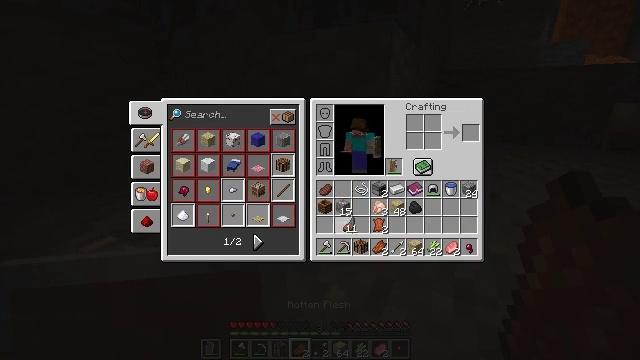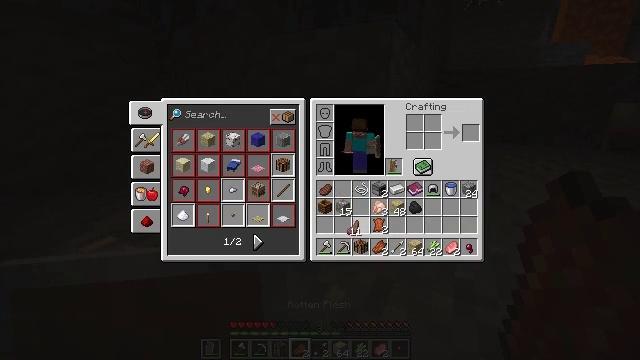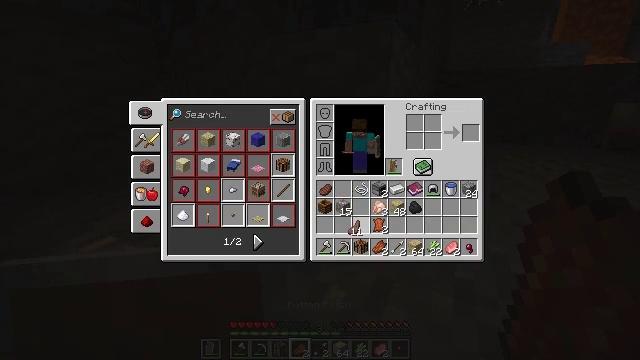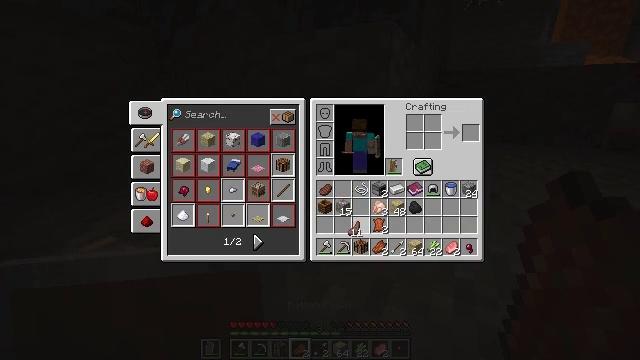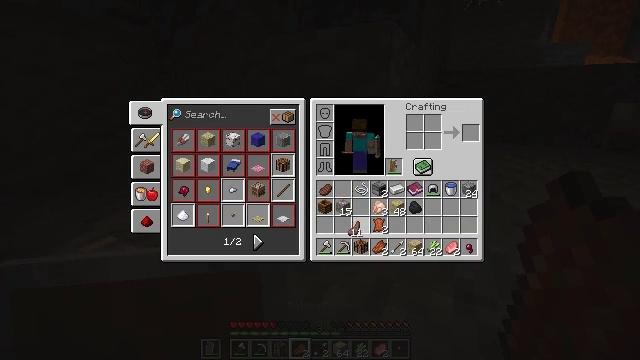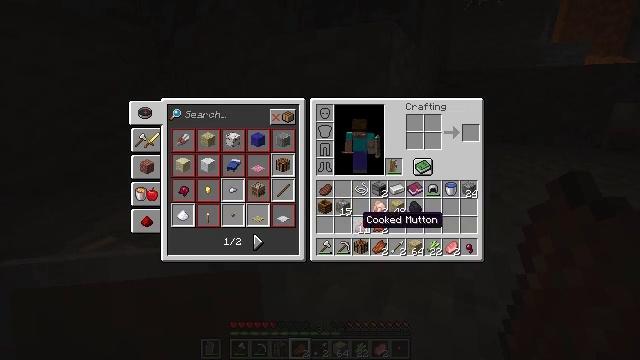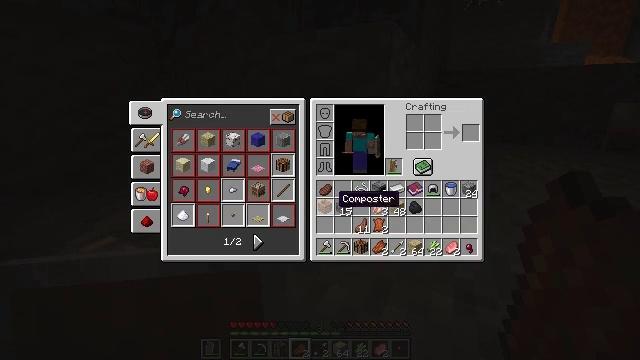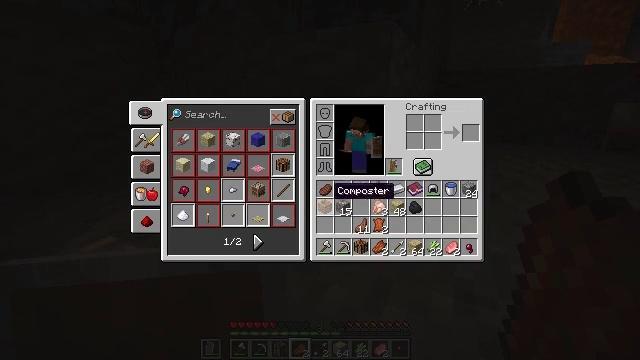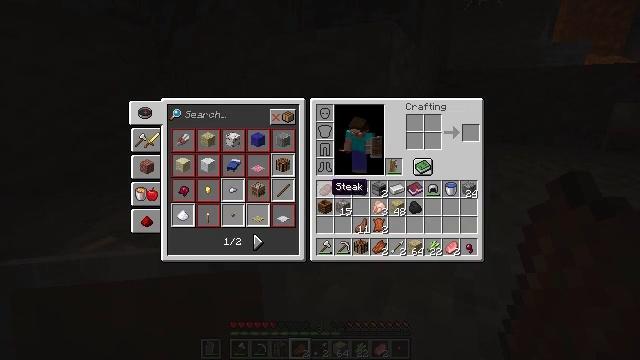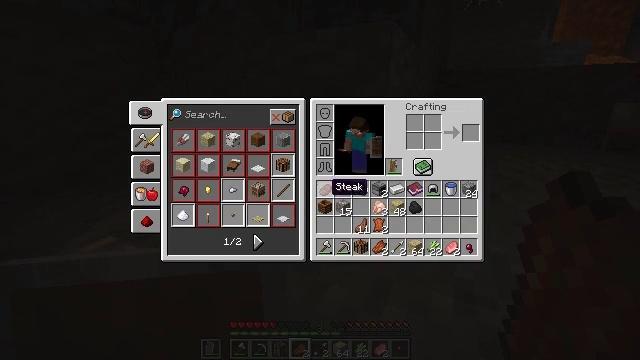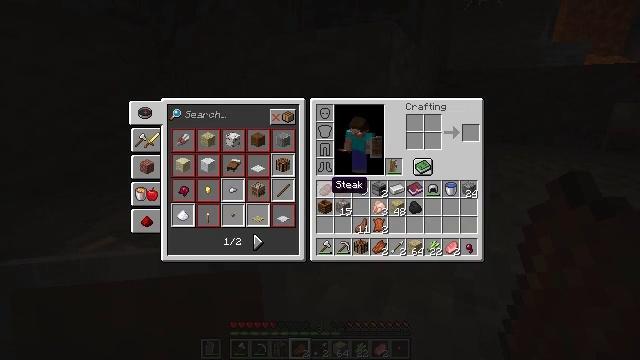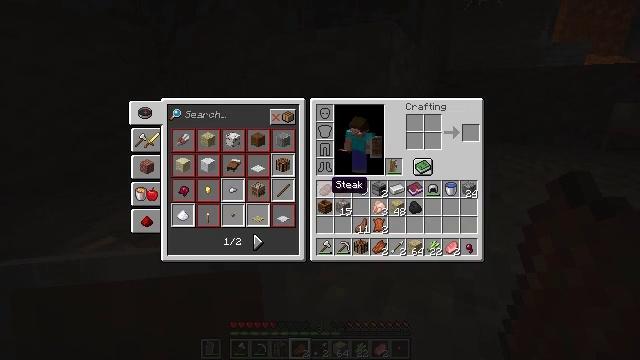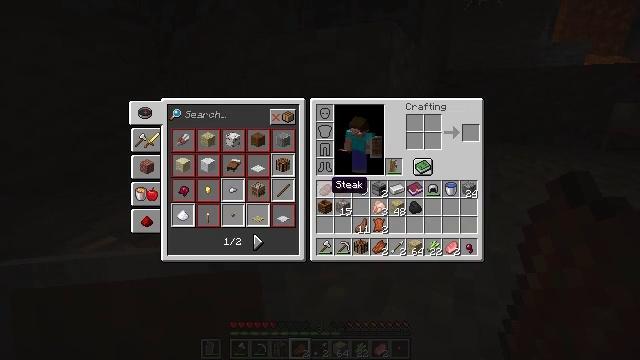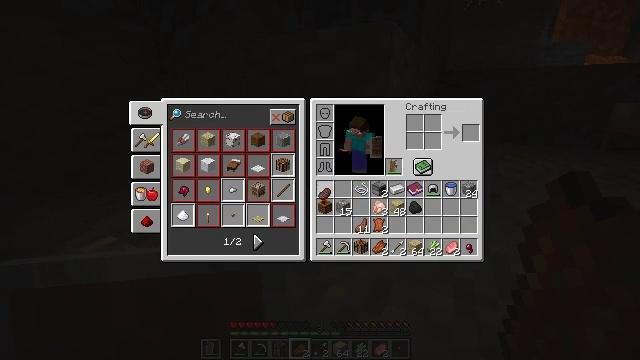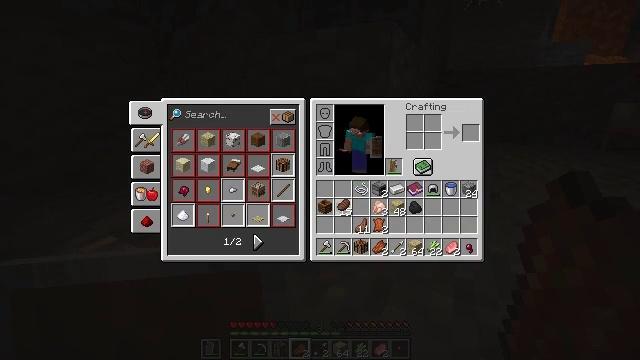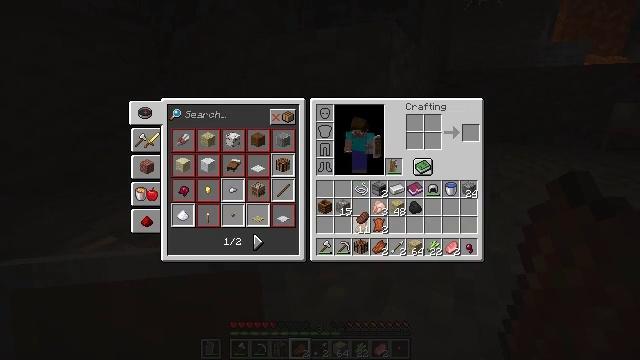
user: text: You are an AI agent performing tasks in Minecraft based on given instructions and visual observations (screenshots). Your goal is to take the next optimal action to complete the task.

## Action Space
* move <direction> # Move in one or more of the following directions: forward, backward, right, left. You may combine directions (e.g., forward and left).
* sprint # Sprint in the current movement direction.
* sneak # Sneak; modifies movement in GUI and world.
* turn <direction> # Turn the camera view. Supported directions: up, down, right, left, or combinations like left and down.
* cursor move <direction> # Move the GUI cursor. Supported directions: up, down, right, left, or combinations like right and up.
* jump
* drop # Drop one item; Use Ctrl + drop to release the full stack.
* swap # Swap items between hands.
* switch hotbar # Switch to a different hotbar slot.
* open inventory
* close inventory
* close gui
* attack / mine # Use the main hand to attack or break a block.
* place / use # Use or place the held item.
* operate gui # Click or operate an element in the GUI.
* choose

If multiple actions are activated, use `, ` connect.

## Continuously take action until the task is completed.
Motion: motion action
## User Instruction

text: Remove an arrow from the inventory.
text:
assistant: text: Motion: no_op
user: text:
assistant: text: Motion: operate gui
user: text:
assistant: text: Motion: operate gui
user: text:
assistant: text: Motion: operate gui
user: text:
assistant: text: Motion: no_op
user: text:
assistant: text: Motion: cursor move left and up
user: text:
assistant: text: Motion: cursor move up
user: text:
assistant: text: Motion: no_op
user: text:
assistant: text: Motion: no_op
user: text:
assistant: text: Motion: no_op
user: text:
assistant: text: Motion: no_op
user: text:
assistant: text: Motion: no_op
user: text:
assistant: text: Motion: operate gui
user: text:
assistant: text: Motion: cursor move right and down, operate gui
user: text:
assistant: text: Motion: cursor move right and down
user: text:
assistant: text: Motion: cursor move right and down
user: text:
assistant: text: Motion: cursor move right and down
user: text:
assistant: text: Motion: no_op
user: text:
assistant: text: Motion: no_op
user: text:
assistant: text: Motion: no_op
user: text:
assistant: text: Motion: no_op
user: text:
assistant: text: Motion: operate gui
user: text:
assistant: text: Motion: operate gui
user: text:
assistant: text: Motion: operate gui
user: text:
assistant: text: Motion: no_op
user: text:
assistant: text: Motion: cursor move right
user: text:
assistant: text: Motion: no_op
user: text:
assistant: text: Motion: no_op
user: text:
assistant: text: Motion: no_op
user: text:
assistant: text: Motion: no_op